Interaction volume radius: 10 \u00c5
Interaction volume height: 45 \u00c5
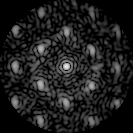
Disorder parameter: 0.4577